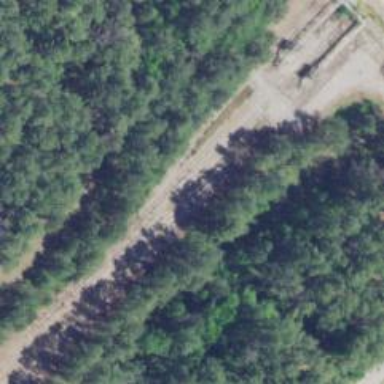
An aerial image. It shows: Rail spur service.